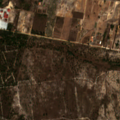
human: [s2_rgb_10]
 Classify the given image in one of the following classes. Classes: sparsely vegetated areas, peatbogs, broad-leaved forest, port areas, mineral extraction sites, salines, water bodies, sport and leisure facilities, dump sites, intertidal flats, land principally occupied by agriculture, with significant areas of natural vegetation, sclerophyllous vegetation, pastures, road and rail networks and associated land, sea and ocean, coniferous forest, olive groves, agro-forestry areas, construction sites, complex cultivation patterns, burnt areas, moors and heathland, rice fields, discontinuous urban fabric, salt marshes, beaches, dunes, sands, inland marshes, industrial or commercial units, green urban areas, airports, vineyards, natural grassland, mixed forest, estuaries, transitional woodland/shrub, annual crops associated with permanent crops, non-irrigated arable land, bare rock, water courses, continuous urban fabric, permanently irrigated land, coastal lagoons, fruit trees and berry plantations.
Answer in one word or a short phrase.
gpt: complex cultivation patterns, broad-leaved forest, natural grassland, transitional woodland/shrub